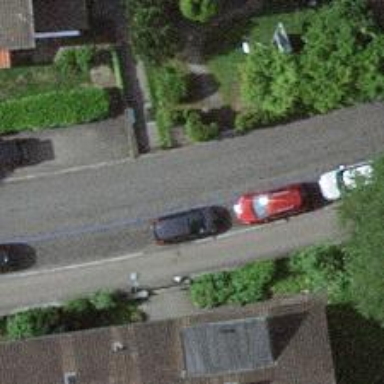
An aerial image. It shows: Asphalt road in living street with separate sidewalk.